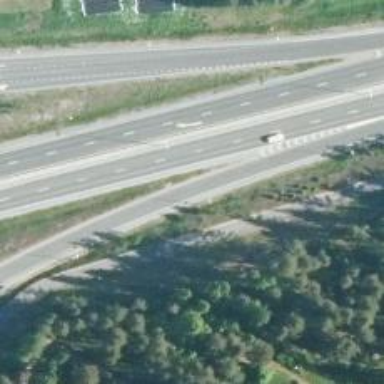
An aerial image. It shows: Tertiary trunk link highway.